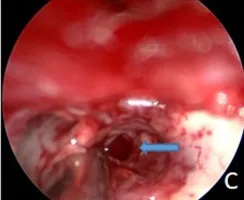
The hematoma cavity after the removal of the hematoma by neuroendoscopy (blue arrow).
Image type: endoscopy (airway_endoscopy)